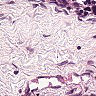
Metastatic tissue present: no